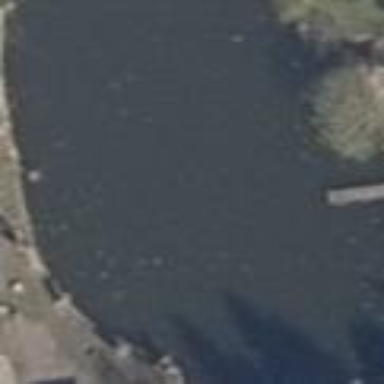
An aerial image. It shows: Pond with natural water.